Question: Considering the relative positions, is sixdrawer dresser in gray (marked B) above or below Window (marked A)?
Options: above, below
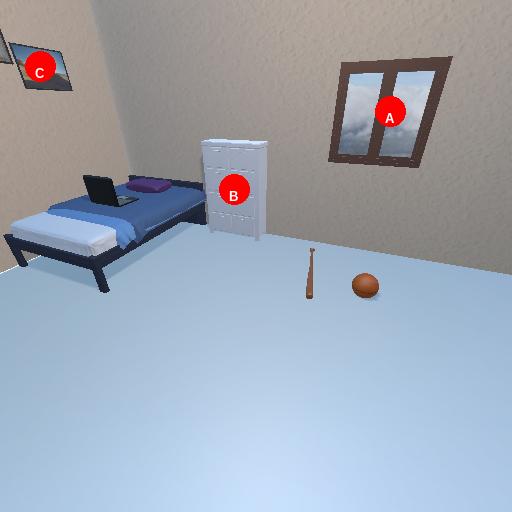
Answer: above